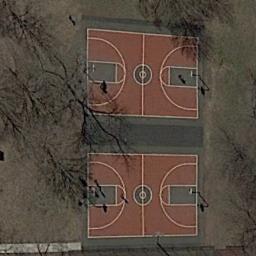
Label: basketball_court